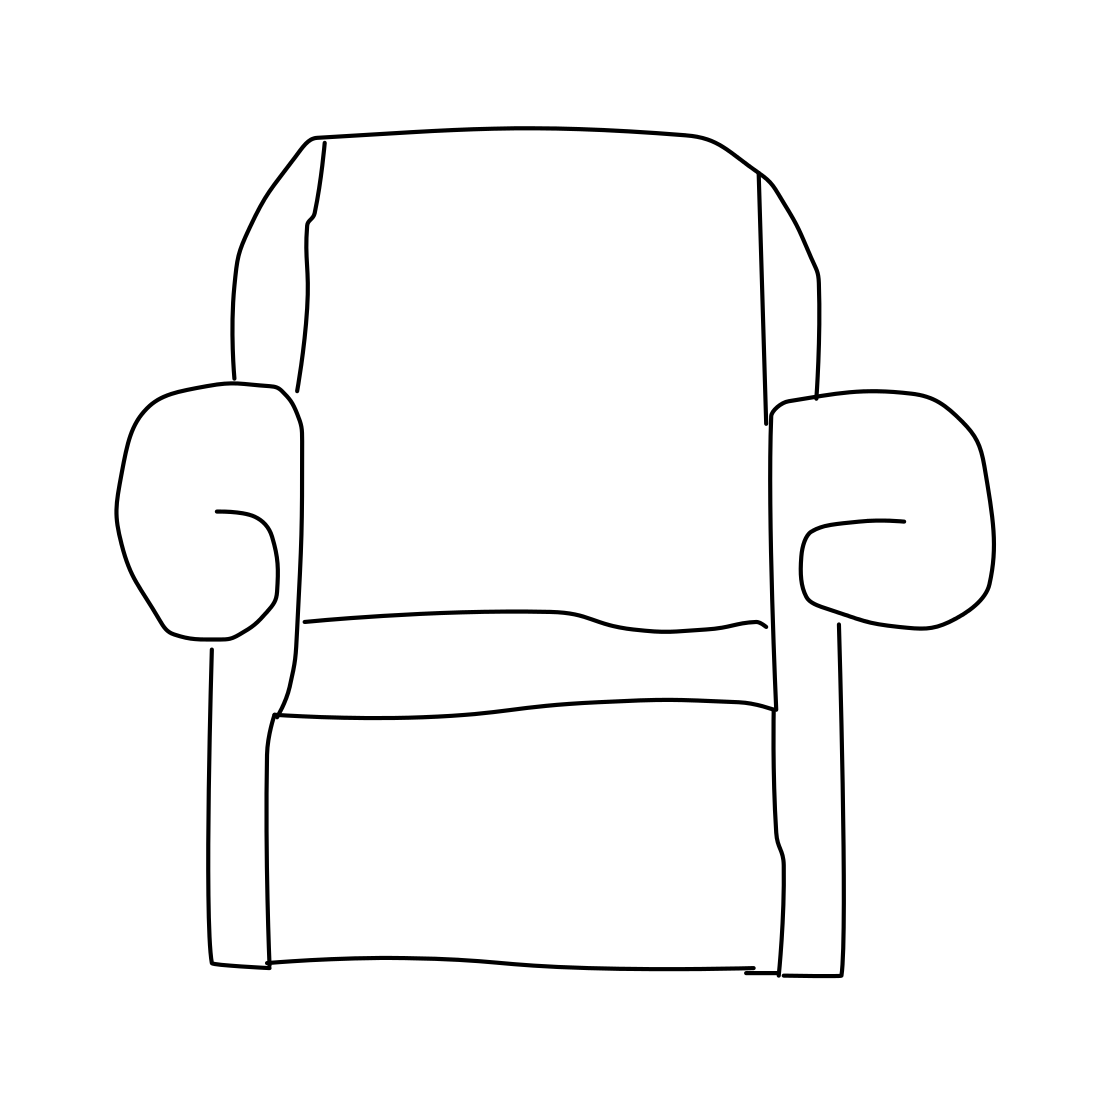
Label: armchair